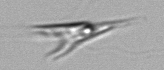
Label: Chrysochromulina_lanceolata